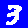
Digit: 3